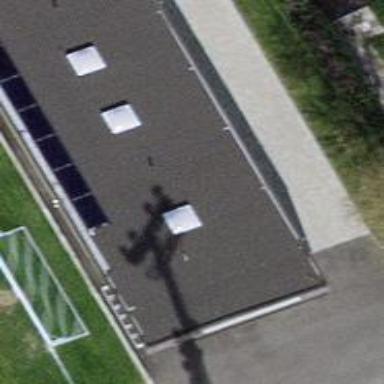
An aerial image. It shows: View of roof of building.